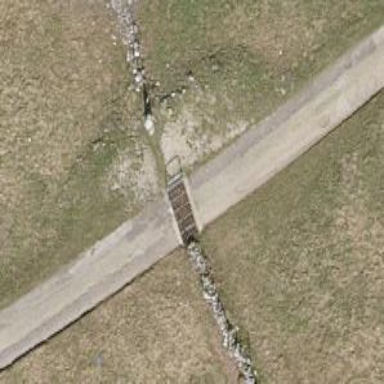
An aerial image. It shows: Cattle grid barrier.